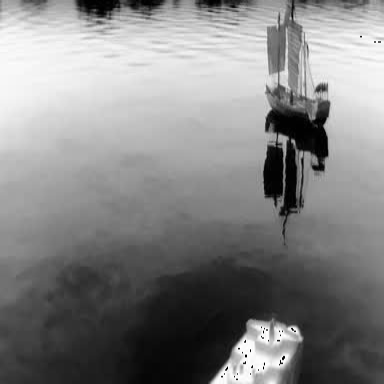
There is a container_ship in the infrared image.